Question: I have an image, which is floated left from some text:
'''
<ul class="row">
<li class="col-sm-6">
<img src="asset.svg" style="float:left;width:50px;height:50px;">
<div>some text</div>
</li>
<...etc...>
'''
The result I get from this (with .png as well) is attached:

The width of the images seems to be dictated by the neighbouring div. Anyone know why this happens and how best to get around it?
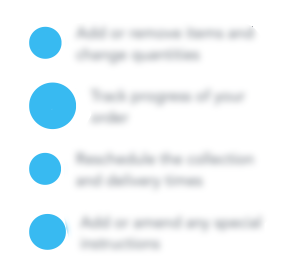
Answer: First step: Properly close the IMG-tag with /> .
Second, does the div also have float:left ?
If the li has by example a width of 200px, and the img tag has a width of 50px, the div should have a width of 150px and float:left.
Hope that works for ya